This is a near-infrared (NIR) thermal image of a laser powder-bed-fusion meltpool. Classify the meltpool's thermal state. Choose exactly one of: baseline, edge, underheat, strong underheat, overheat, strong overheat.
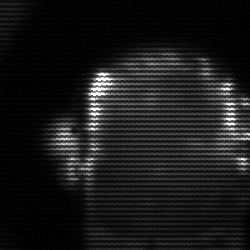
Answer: baseline